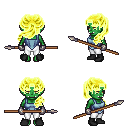
a pixel art fantasy rpg character, female body template, orc, green skin, blue vest, white pants, gold princess hairstyle, metal gloves, black shoes, spear, four views (front, back, left, right), 2x2 character sprite sheet, small pixel art, hard edges, no anti-aliasing